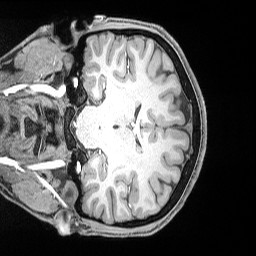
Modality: T1w
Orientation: coronal
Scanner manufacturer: siemens
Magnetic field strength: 3 T
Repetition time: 2.53 s
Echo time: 0.00169 s